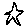
Label: star